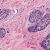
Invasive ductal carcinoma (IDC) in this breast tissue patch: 0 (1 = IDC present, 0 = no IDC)